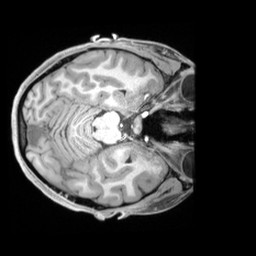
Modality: T1w
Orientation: axial
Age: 23
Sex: female
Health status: ill
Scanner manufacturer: siemens
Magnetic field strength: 3 T
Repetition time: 2.2 s
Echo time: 0.00218 s